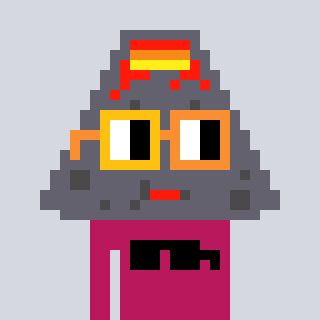
a pixel art character with square yellow and orange glasses, a volcano-shaped head and a darkpink-colored body on a cool background